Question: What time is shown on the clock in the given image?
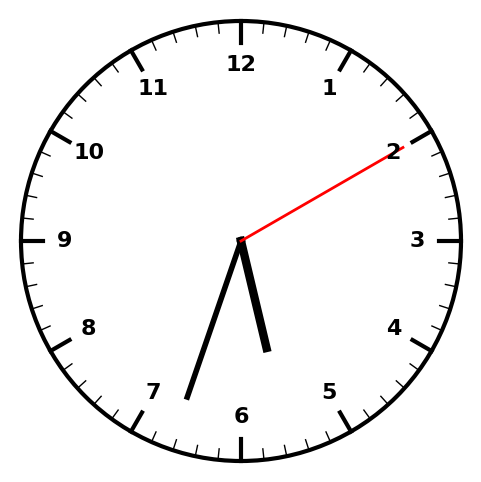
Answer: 05:33:10